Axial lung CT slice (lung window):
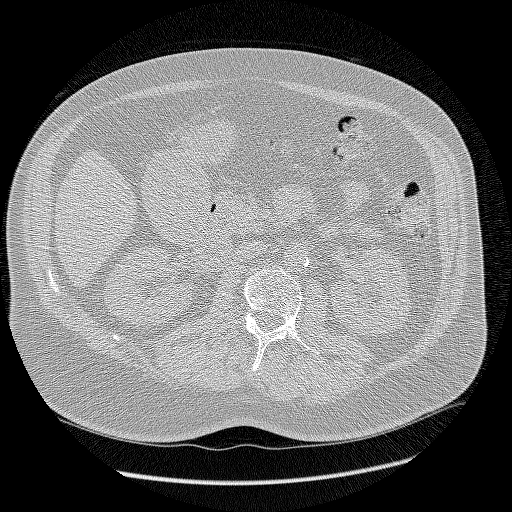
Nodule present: no